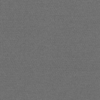
Label: dusty